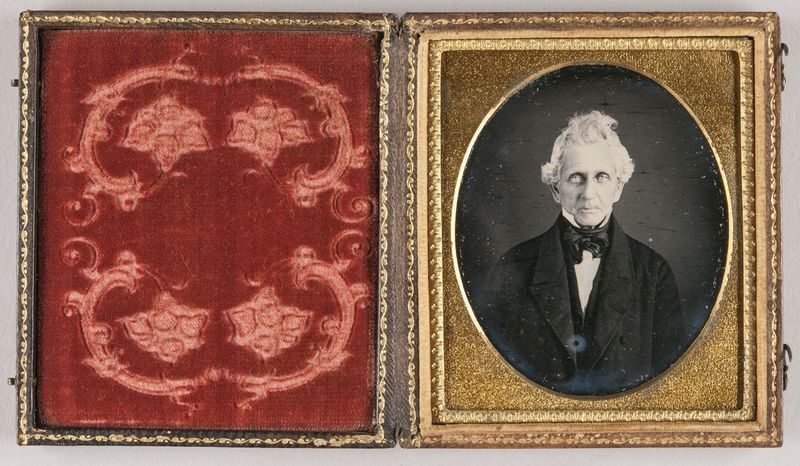
Titel: Porträt eines Mannes
Standort: Hamburg
Institution: Museum für Kunst und Gewerbe Hamburg
Schlagwörter: mann, brustbild, foto, fotografie, photographie, photo, etui, lichtbild, daguerreotypie, bildwerke, angewandte und bildende kunst, hessische systematik, porträtfotografie, porträtphotographie